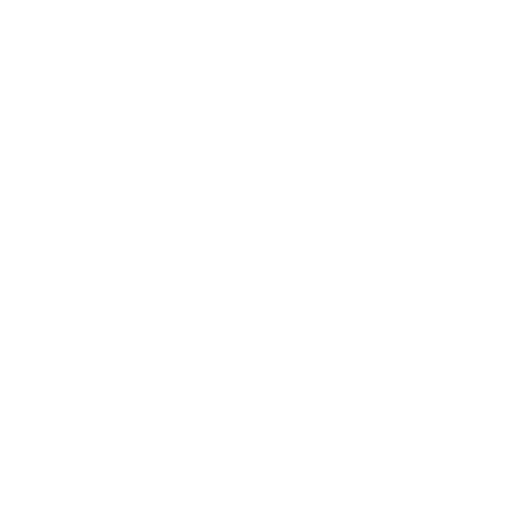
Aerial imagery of bar in Alaska named East Bee Rock containing only unknown